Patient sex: F
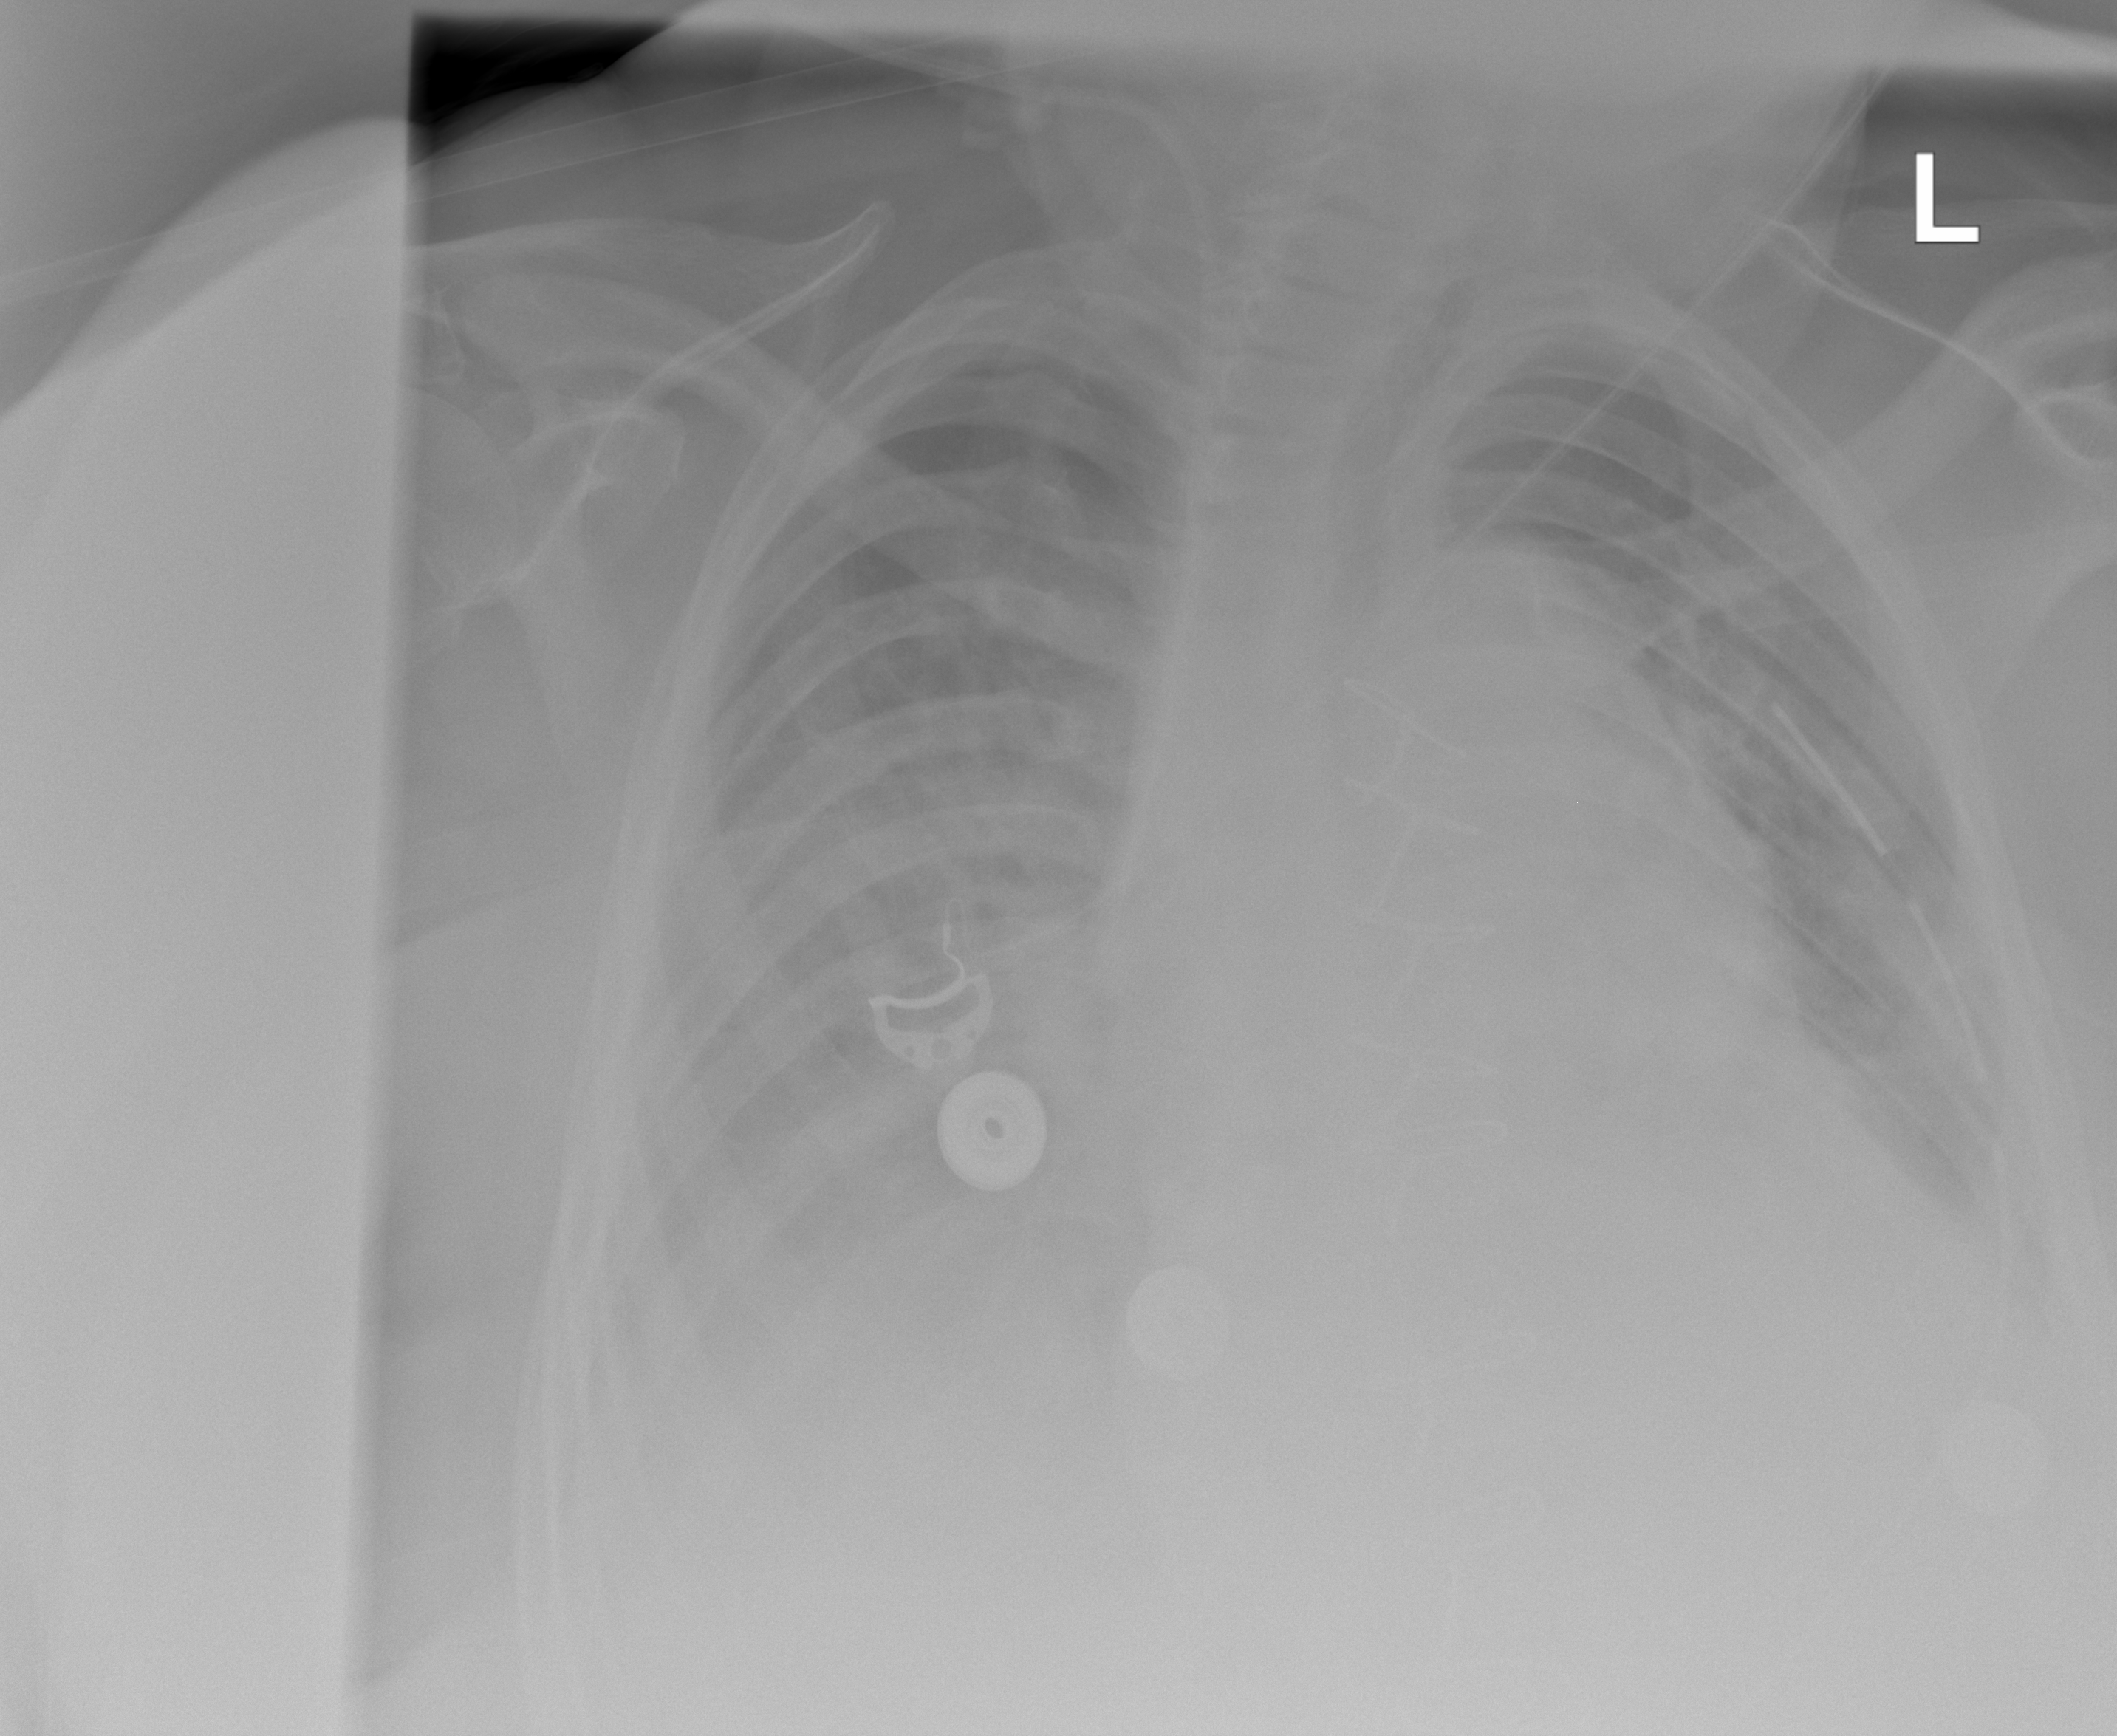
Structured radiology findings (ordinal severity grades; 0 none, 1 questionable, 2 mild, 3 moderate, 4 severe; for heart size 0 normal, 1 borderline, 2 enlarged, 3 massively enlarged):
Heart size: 2
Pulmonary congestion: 2
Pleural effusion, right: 3
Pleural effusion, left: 2
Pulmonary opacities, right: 2
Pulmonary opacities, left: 2
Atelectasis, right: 2
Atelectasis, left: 2